Question: I created a horizontal ListView contains lots of images, but each image in ListView does not fit the screen (sometimes I have to scroll to see the rest of it and of course a part of the next image). How can I stretch each image fit the screen and scroll to see the next image
(next image has to fit the screen too)
UPDATE EXAMPLE

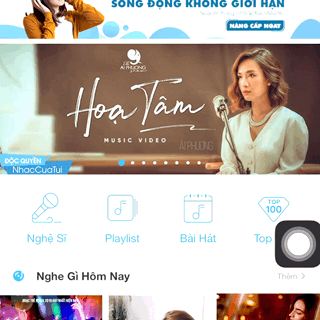
Answer: What I meant was carousel widget, never heard about it before. I was new at Mobile development.